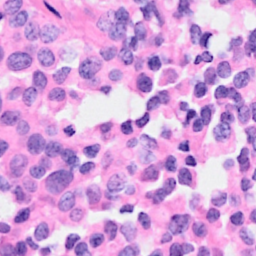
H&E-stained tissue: Breast